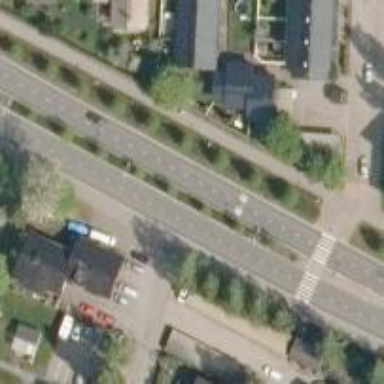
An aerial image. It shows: Asphalt cycleway.